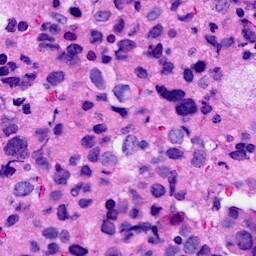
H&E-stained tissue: Breast